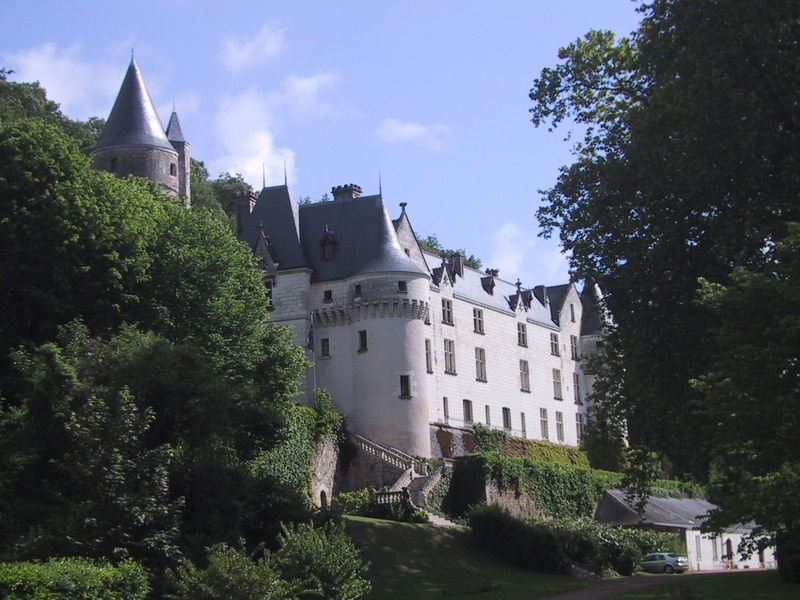
Titel: Schloss von Chissay
Standort: Chissay-en-Tourraine, Schloss (EU - F)
Schlagwörter: baum, himmel, weiß, wolken, bäume, grün, fenster, frankreich, schwarz, dach, gebäude, haus, park, schloss, architektur, büsche, gebüsch, adel, renaissance, schornstein, turm, garten, fassade, hang, mauer, auto, treppe, geländer, foto, fotografie, burg, sprossen, türme, münchen, gauben, schiefer, romanik, auffahrt, zinne, baluster, garage, kegeldach, donjon, schieferdach, pkw, dachlandschaft, substruktion, 16. jahrhundert, 15. jahrhundert